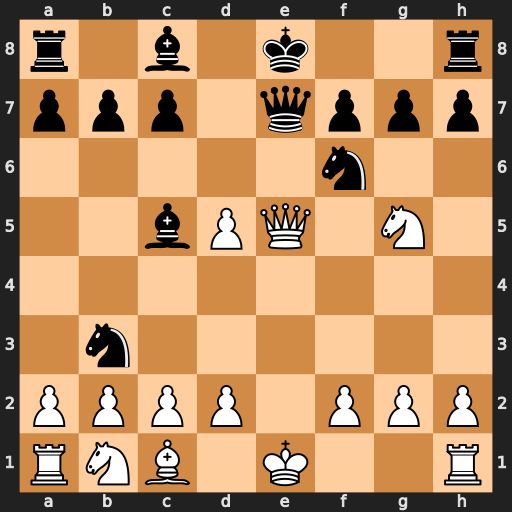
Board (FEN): r1b1k2r/ppp1qppp/5n2/2bPQ1N1/8/1n6/PPPP1PPP/RNB1K2R
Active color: w
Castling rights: KQkq
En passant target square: -
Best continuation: Qxe7+